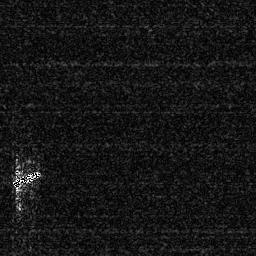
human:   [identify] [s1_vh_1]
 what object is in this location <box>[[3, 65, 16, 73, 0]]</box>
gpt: <ref>1 medium ship at the left</ref>